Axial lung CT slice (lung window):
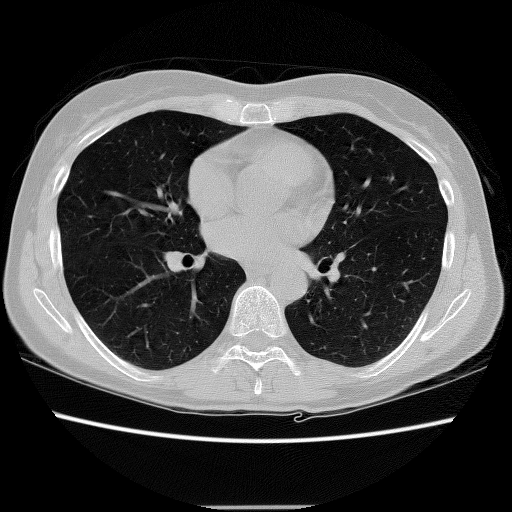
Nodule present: no